Question: I have got the following exception, when I tried to port an existing IIS-based <URL> service to a self-hosted one.
> The type initializer for threw an exception.
I was following <URL> to port my existing code, before successfully testing the sample code given in this.
My Inner exception is given below.

Now after commenting out the whole '<configSections>' tag, it throws another exception:
> The contract name could not be found in the list of contracts implemented by the service 'Service'.
Here is my configuration file:
'''
<?xml version="1.0"?>
<configuration>
<startup><supportedRuntime version="v4.0" sku=".NETFramework,Version=v4.0"/></startup>
<!--<configSections>
<section name="log4net" type="log4net.Config.Log4NetConfigurationSectionHandler, log4net" />
<sectionGroup name="system.web.extensions" type="System.Web.Configuration.SystemWebExtensionsSectionGroup, System.Web.Extensions, Version=4.0, Culture=neutral, PublicKeyToken=31BF3856AD364E35">
<sectionGroup name="scripting" type="System.Web.Configuration.ScriptingSectionGroup, System.Web.Extensions, Version=4.0, Culture=neutral, PublicKeyToken=31BF3856AD364E35">
<section name="scriptResourceHandler" type="System.Web.Configuration.ScriptingScriptResourceHandlerSection, System.Web.Extensions, Version=4.0, Culture=neutral, PublicKeyToken=31BF3856AD364E35" requirePermission="false" allowDefinition="MachineToApplication"/>
<sectionGroup name="webServices" type="System.Web.Configuration.ScriptingWebServicesSectionGroup, System.Web.Extensions, Version=4.0, Culture=neutral, PublicKeyToken=31BF3856AD364E35">
<section name="jsonSerialization" type="System.Web.Configuration.ScriptingJsonSerializationSection, System.Web.Extensions, Version=4.0, Culture=neutral, PublicKeyToken=31BF3856AD364E35" requirePermission="false" allowDefinition="Everywhere"/>
<section name="profileService" type="System.Web.Configuration.ScriptingProfileServiceSection, System.Web.Extensions, Version=4.0, Culture=neutral, PublicKeyToken=31BF3856AD364E35" requirePermission="false" allowDefinition="MachineToApplication"/>
<section name="authenticationService" type="System.Web.Configuration.ScriptingAuthenticationServiceSection, System.Web.Extensions, Version=4.0, Culture=neutral, PublicKeyToken=31BF3856AD364E35" requirePermission="false" allowDefinition="MachineToApplication"/>
<section name="roleService" type="System.Web.Configuration.ScriptingRoleServiceSection, System.Web.Extensions, Version=4.0, Culture=neutral, PublicKeyToken=31BF3856AD364E35" requirePermission="false" allowDefinition="MachineToApplication"/>
</sectionGroup>
</sectionGroup>
</sectionGroup>
</configSections>-->
<!--<log4net>
<appender type="log4net.Appender.RollingFileAppender" name="DebugLog">
<file value="C:\TestProj\Info.txt" />
<layout type="log4net.Layout.PatternLayout">
<conversionpattern value="%d [%t] %-5p %c - %m%n" />
</layout>
</appender>
<appender type="log4net.Appender.RollingFileAppender" name="RestServiceLog">
<file value="C:\TestProj\Error.txt" />
<layout type="log4net.Layout.PatternLayout">
<conversionpattern value="%d [%t] %-5p %c - %m%n" />
</layout>
</appender>
<appender type="log4net.Appender.RollingFileAppender" name="bmitWarningLog">
<file value="C:\TestProj\PingResult.txt" />
<layout type="log4net.Layout.PatternLayout">
<conversionpattern value="%d [%t] %-5p %c - %m%n" />
</layout>
</appender>
<logger name="DebugLoggerClass">
<level value="DEBUG" />
<appendToFile value="true" />
<rollingStyle value="Size" />
<maxSizeRollBackups value="10" />
<maximumFileSize value="1024KB" />
<staticLogFileName value="true" />
<param value="DEBUG" name="Threshold" />
<appender-ref ref="DebugLog" />
</logger>
<logger name="SelfHostedRESTService">
<level value="ERROR" />
<appendToFile value="true" />
<rollingStyle value="Size" />
<maxSizeRollBackups value="10" />
<maximumFileSize value="1024KB" />
<staticLogFileName value="true" />
<param value="ERROR" name="Threshold" />
<appender-ref ref="RestServiceLog" />
</logger>
<logger name="WarningLoggerClass">
<level value="WARN" />
<appendToFile value="true" />
<rollingStyle value="Size" />
<maxSizeRollBackups value="10" />
<maximumFileSize value="1024KB" />
<staticLogFileName value="true" />
<param value="WARN" name="Threshold" />
<appender-ref ref="bmitWarningLog" />
</logger>
</log4net>-->
<appSettings/>
<connectionStrings/>
<system.web>
<webServices>
<protocols>
<add name="HttpSoap" />
<add name="HttpGet" />
<add name="HttpPost" />
</protocols>
</webServices>
<compilation debug="true">
<assemblies>
<add assembly="System.Core, Version=4.0, Culture=neutral, PublicKeyToken=B77A5C561934E089"/>
<add assembly="System.Web.Extensions, Version=4.0, Culture=neutral, PublicKeyToken=31BF3856AD364E35"/>
</assemblies>
</compilation>
<authentication mode="Windows"/>
<pages>
<controls>
<add tagPrefix="asp" namespace="System.Web.UI" assembly="System.Web.Extensions, Version=4.0, Culture=neutral, PublicKeyToken=31BF3856AD364E35"/>
</controls>
</pages>
<httpHandlers>
<remove verb="*" path="*.asmx"/>
<add verb="*" path="*.asmx" validate="false" type="System.Web.Script.Services.ScriptHandlerFactory, System.Web.Extensions, Version=4.0, Culture=neutral, PublicKeyToken=31BF3856AD364E35"/>
<add verb="*" path="*_AppService.axd" validate="false" type="System.Web.Script.Services.ScriptHandlerFactory, System.Web.Extensions, Version=4.0, Culture=neutral, PublicKeyToken=31BF3856AD364E35"/>
<add verb="GET,HEAD" path="ScriptResource.axd" type="System.Web.Handlers.ScriptResourceHandler, System.Web.Extensions, Version=4.0, Culture=neutral, PublicKeyToken=31BF3856AD364E35" validate="false"/>
</httpHandlers>
<httpModules>
<add name="ScriptModule" type="System.Web.Handlers.ScriptModule, System.Web.Extensions, Version=4.0, Culture=neutral, PublicKeyToken=31BF3856AD364E35"/>
</httpModules>
<identity impersonate="false" />
</system.web>
<system.codedom>
<compilers>
<compiler language="c#;cs;csharp" extension=".cs" warningLevel="4" type="Microsoft.CSharp.CSharpCodeProvider, System, Version=2.0.0.0, Culture=neutral, PublicKeyToken=b77a5c561934e089">
<providerOption name="CompilerVersion" value="v4.0"/>
<providerOption name="WarnAsError" value="false"/>
</compiler>
</compilers>
</system.codedom>
<system.webServer>
<validation validateIntegratedModeConfiguration="false"/>
<modules>
<add name="ScriptModule" preCondition="integratedMode" type="System.Web.Handlers.ScriptModule, System.Web.Extensions, Version=4.0, Culture=neutral, PublicKeyToken=31BF3856AD364E35"/>
</modules>
<handlers>
<remove name="WebServiceHandlerFactory-Integrated"/>
<add name="ScriptHandlerFactory" verb="*" path="*.asmx" preCondition="integratedMode" type="System.Web.Script.Services.ScriptHandlerFactory, System.Web.Extensions, Version=4.0, Culture=neutral, PublicKeyToken=31BF3856AD364E35"/>
<add name="ScriptHandlerFactoryAppServices" verb="*" path="*_AppService.axd" preCondition="integratedMode" type="System.Web.Script.Services.ScriptHandlerFactory, System.Web.Extensions, Version=4.0, Culture=neutral, PublicKeyToken=31BF3856AD364E35"/>
<add name="ScriptResource" preCondition="integratedMode" verb="GET,HEAD" path="ScriptResource.axd" type="System.Web.Handlers.ScriptResourceHandler, System.Web.Extensions, Version=4.0, Culture=neutral, PublicKeyToken=31BF3856AD364E35"/>
</handlers>
</system.webServer>
<system.serviceModel>
<bindings>
<wsHttpBinding>
<binding name="WSHttpBinding_IService" closeTimeout="10:01:00" openTimeout="10:01:00" receiveTimeout="10:10:00" sendTimeout="10:01:00"
bypassProxyOnLocal="false" transactionFlow="false" hostNameComparisonMode="StrongWildcard" maxBufferPoolSize="<PHONE>"
maxReceivedMessageSize="<PHONE>" messageEncoding="Text" textEncoding="utf-8" useDefaultWebProxy="true" allowCookies="false">
<readerQuotas maxDepth="<PHONE>" maxStringContentLength="<PHONE>" maxArrayLength="<PHONE>" maxBytesPerRead="<PHONE>" maxNameTableCharCount="<PHONE>" />
<reliableSession ordered="true" inactivityTimeout="10:10:00" enabled="false" />
</binding>
</wsHttpBinding>
</bindings>
<services>
<service name="SelfHostedRESTService.Service" behaviorConfiguration="SelfHostedRESTService.RestServiceBehavior">
<endpoint address="SelfHostedRESTService.Service" binding="webHttpBinding" contract="SelfHostedRESTService.IService" behaviorConfiguration="web">
<identity>
<dns value="localhost"/>
</identity>
</endpoint>
</service>
</services>
<behaviors>
<serviceBehaviors>
<behavior name="SelfHostedRESTService.RestServiceBehavior">
<serviceMetadata httpGetEnabled="true"/>
<serviceDebug includeExceptionDetailInFaults="false"/>
</behavior>
</serviceBehaviors>
<endpointBehaviors>
<behavior name="web">
<webHttp/>
</behavior>
</endpointBehaviors>
</behaviors>
</system.serviceModel>
</configuration>
'''
Here is my interface:
'''
namespace Contracts
{
[ServiceContract]
public interface IService
{
[XmlSerializerFormat]
[OperationContract]
[WebGet]
XmlDocument postGeneralXMLDocument(Stream strInput);
[OperationContract]
[WebInvoke]
string PostMessage(string inputMessage);
}
}
'''
Why is it throwing this exception?
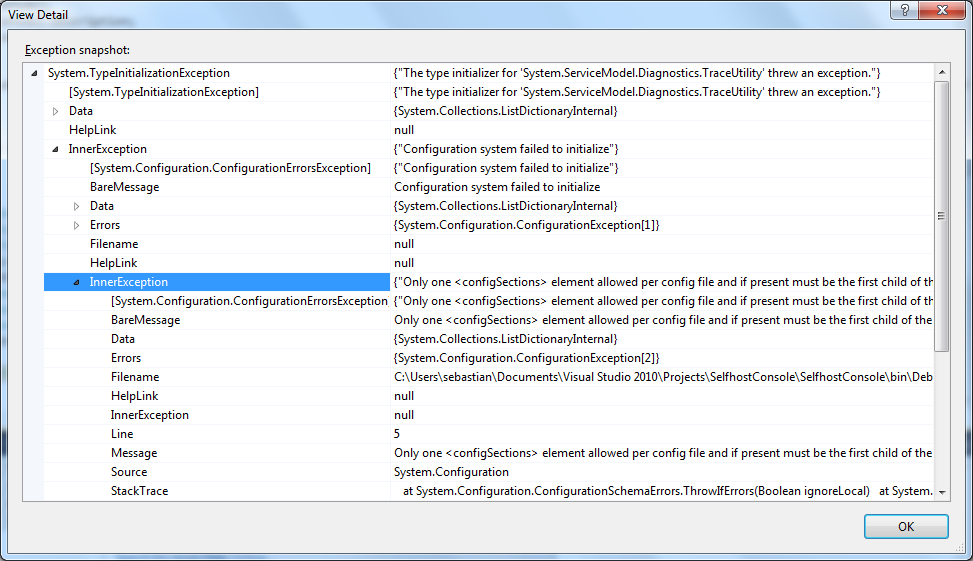
Answer: Based on your actual inner exception,
'Only one <configSections> element allowed per config file and if present must be the first child of the root <configuration> element.'
The cause of problem is '<startup>..</startup>' section, if '<configSections>' is present in web.config it must be first child of root element. Moving '<startup>..</startup>' section after '<configSections>' will resolve your problem.
1. Uncomment <configSections> element.
2. Move <startup><supportedRuntime version="v4.0" sku=".NETFramework,Version=v4.0"/></startup> section below the <configSections>...</configSections> section.
---
:
For exception '"The contract name 'SelfHostedRESTService.IService' could not be found in the list of contracts implemented by the service 'Service'."'
Please correct the namespace used, its mismatch in namespace used in interface & web.config.
In Contract: 'namespace Contracts'
In Web.config: 'SelfHostedRESTService.IService'
Either,
- 'SelfHostedRESTService'
OR Alternatively
- 'Contracts.IService'
---
For Exception '"Operation 'postGeneralXMLDocument' in contract 'IService' has a query variable named 'strInput' of type 'System.IO.Stream', but type 'System.IO.Stream' is not convertible by 'QueryStringConverter'. Variables for UriTemplate query values must have types that can be converted by 'QueryStringConverter'."'
Seems you are using some variable named 'strInput' of type 'System.IO.Stream', which directly can't be serialized. Try serialize to string & then deserialize at other end.
One useful link is :
<URL>
Hope it helps.